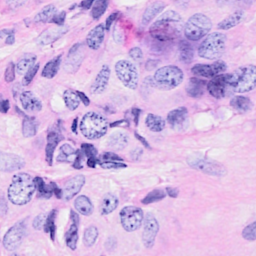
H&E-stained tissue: Breast